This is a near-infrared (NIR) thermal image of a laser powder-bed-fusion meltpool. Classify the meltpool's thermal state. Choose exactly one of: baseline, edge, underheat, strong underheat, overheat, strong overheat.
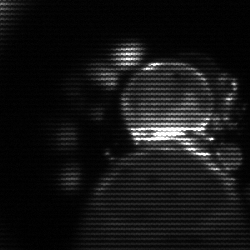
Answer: baseline